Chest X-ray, PA view. Patient: 44 years old, sex F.
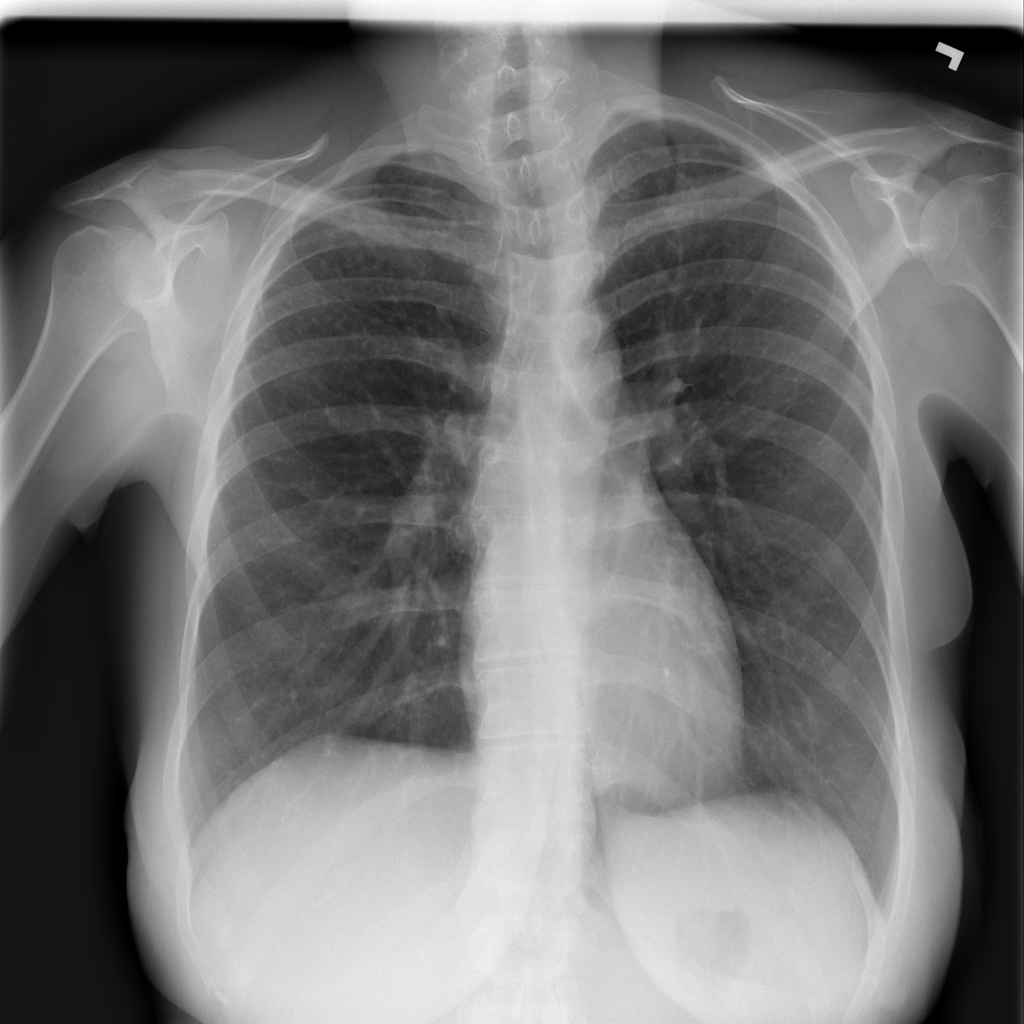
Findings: No Finding